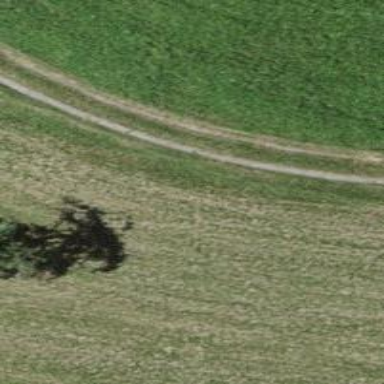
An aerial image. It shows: Unpaved track road.